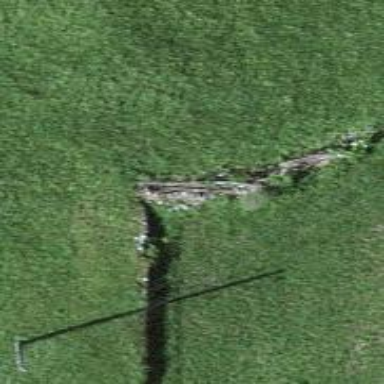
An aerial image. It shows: Wall made of dry stone.